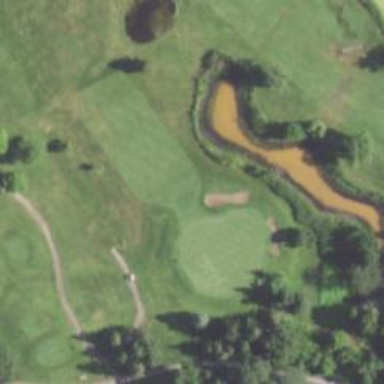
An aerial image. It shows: Water hazard in golf course. The hazard is natural water feature.